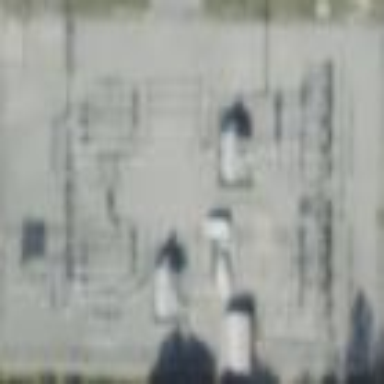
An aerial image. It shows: Distribution substation surrounded by fence.